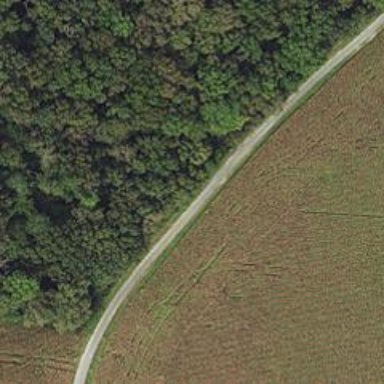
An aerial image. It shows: Unclassified road.